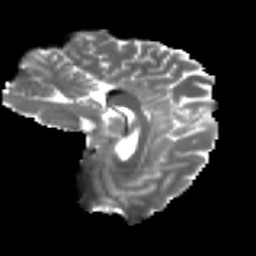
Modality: T2w
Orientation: sagittal
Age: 24
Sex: male
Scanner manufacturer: ge
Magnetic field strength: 3 T
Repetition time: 7.8 s
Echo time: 0.0606 s